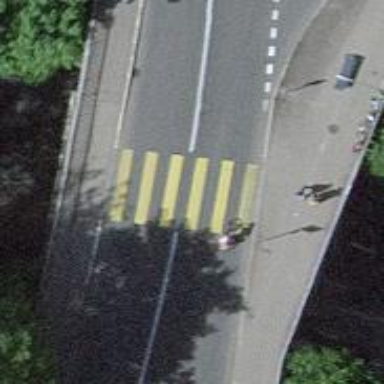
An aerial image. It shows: Kerb serving as barrier.